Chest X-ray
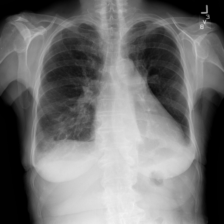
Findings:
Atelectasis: negative
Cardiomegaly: negative
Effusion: positive
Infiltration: negative
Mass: negative
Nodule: negative
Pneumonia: negative
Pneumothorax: negative
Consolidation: negative
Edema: negative
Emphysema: negative
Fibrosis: negative
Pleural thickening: negative
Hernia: negative